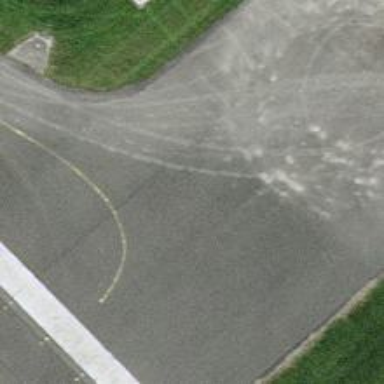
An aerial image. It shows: Paved runway at airport.